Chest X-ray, PA view. Patient: 29 years old, sex F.
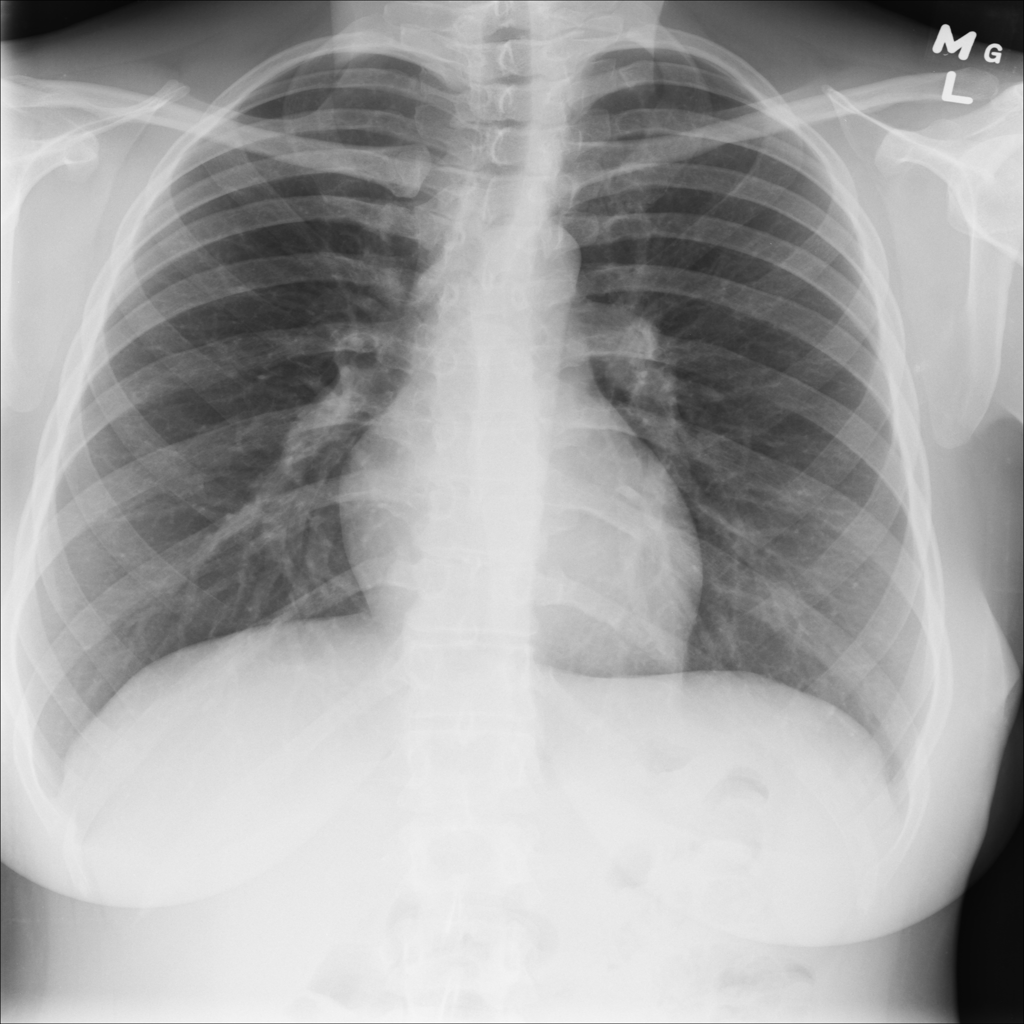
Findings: No Finding